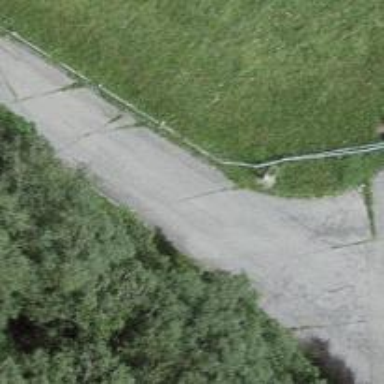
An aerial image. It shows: Lift gate barrier.